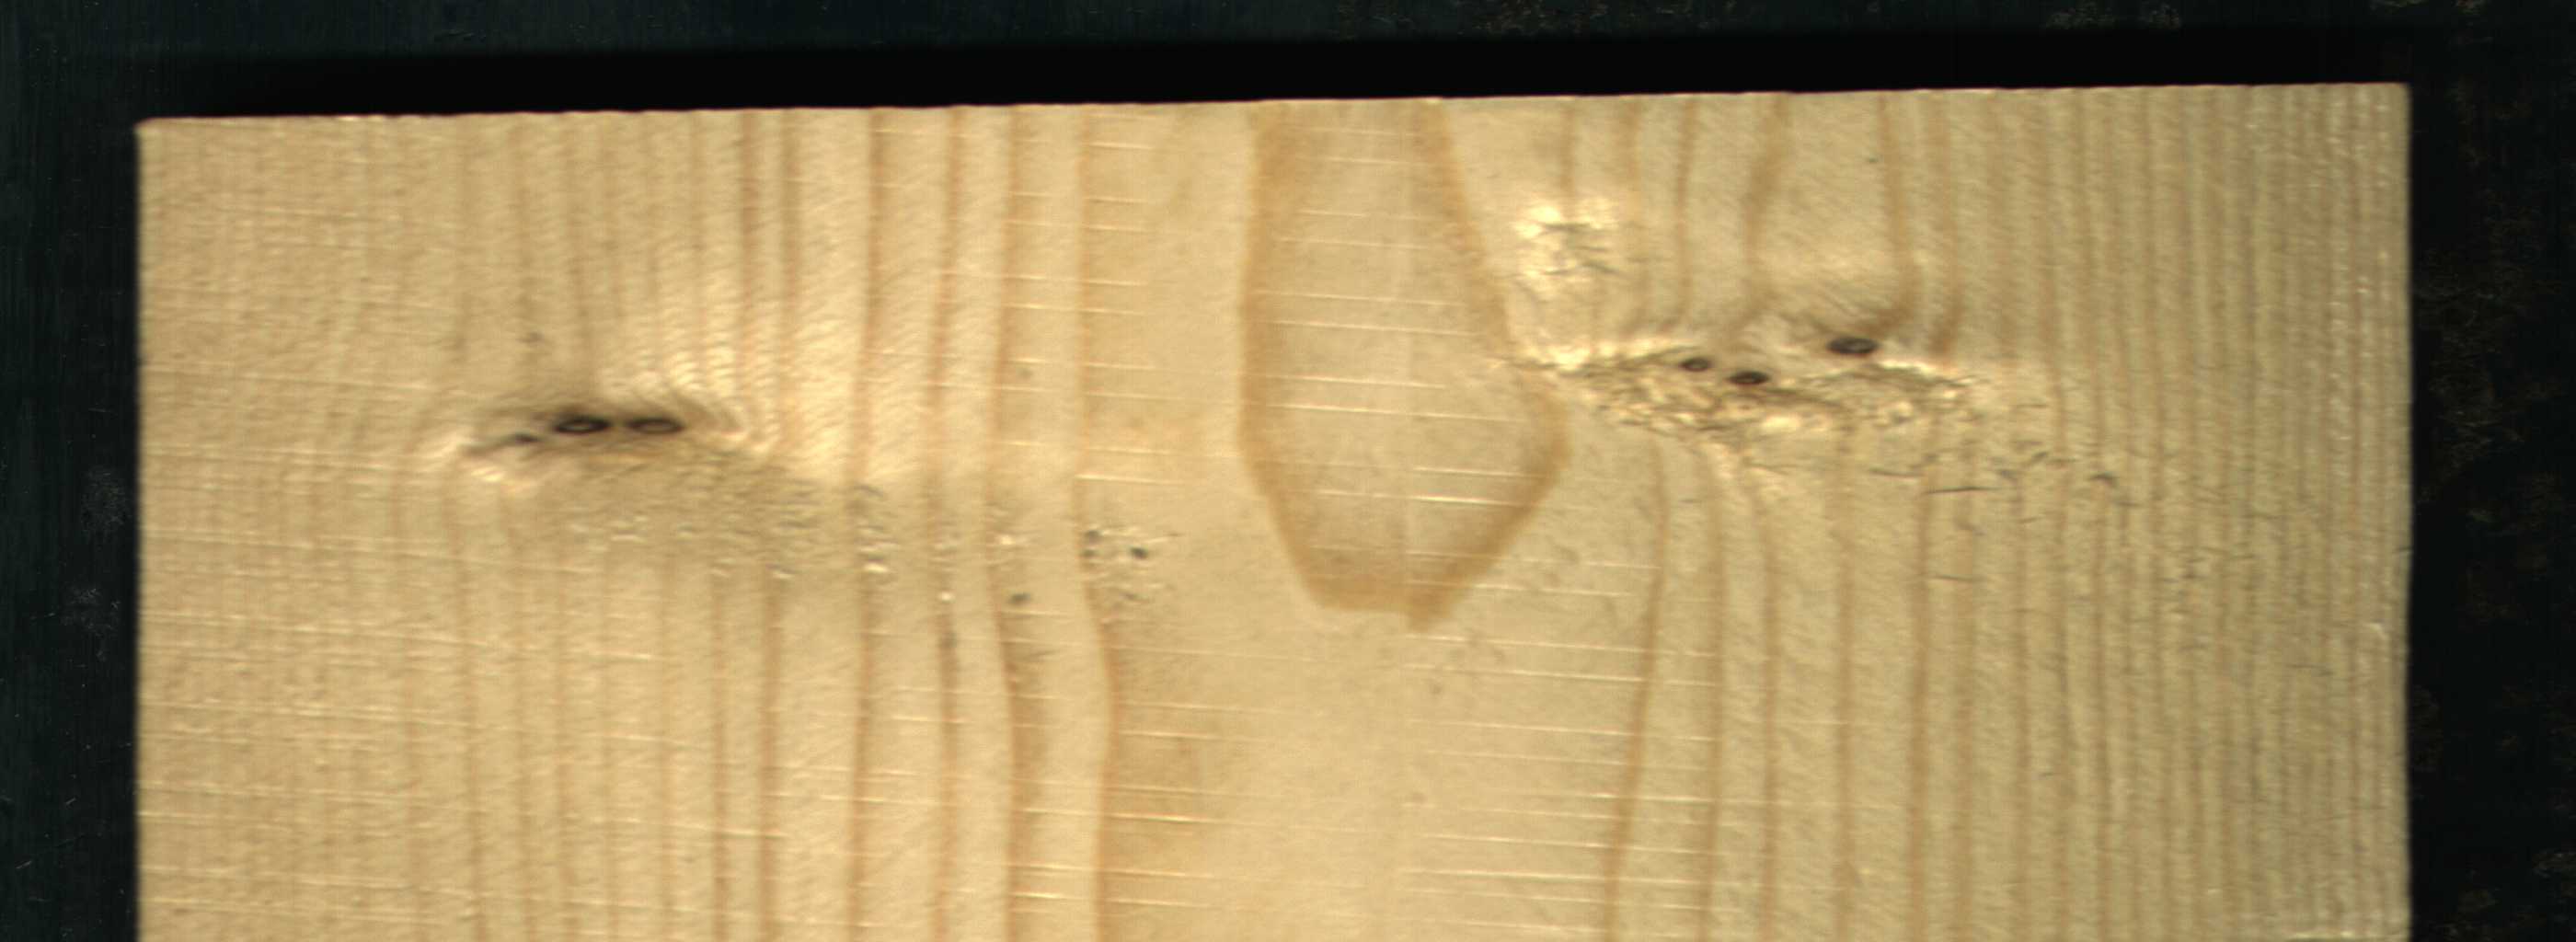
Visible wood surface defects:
Dead_Knot
Dead_Knot
Live_Knot
Live_Knot
Live_Knot